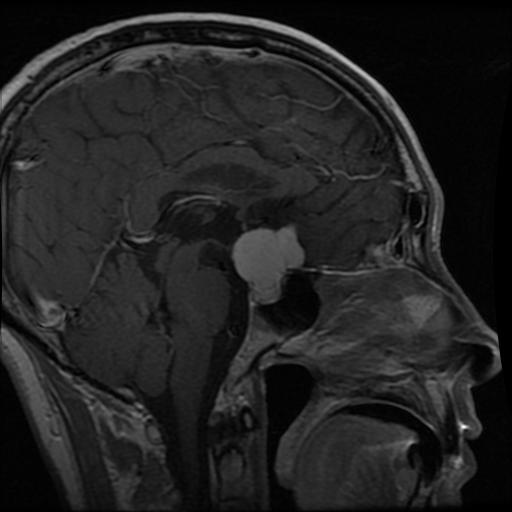
Label: meningioma